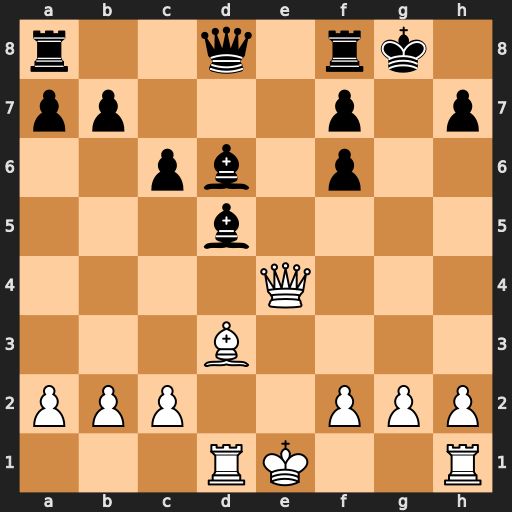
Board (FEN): r2q1rk1/pp3p1p/2pb1p2/3b4/4Q3/3B4/PPP2PPP/3RK2R
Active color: w
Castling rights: K
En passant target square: -
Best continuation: Qxh7#